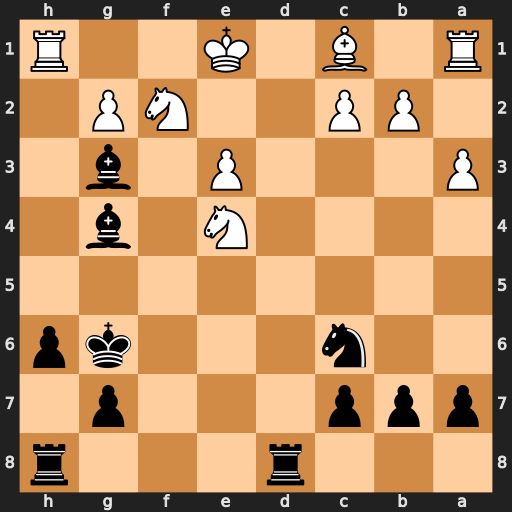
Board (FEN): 3r3r/ppp3p1/2n3kp/8/4N1b1/P3P1b1/1PP2NP1/R1B1K2R
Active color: b
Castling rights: KQ
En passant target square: -
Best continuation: Rd1#